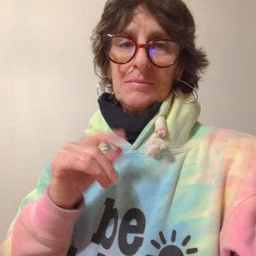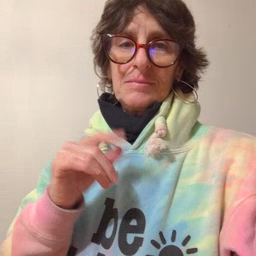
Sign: frenchfries